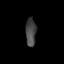
Tissue: lung
Cell type: Endothelial cells
Senescence score: 0.5639
Nuclear area (px): 290
Mean DAPI intensity: 69.466